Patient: sex M, age 46
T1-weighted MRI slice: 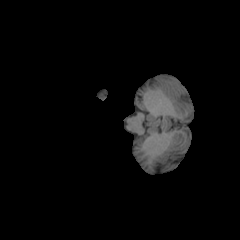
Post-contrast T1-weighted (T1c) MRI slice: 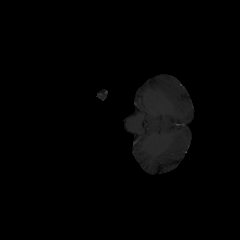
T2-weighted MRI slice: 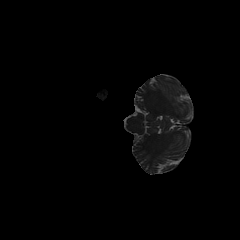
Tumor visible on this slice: no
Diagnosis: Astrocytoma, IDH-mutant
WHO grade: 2